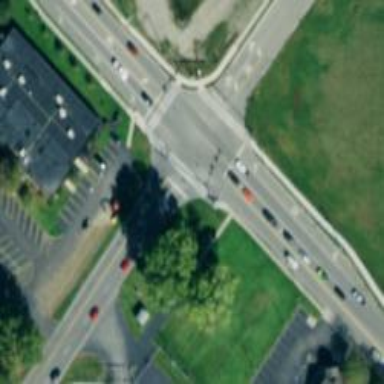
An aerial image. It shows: Uncontrolled crossing on the road.